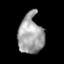
Tissue: prostate
Cell type: T cells
Senescence score: 0.3522
Nuclear area (px): 966
Mean DAPI intensity: 161.013